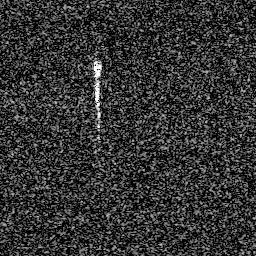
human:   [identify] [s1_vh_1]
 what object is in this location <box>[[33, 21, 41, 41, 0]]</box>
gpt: <ref>1 medium ship at the center</ref>